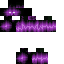
A female skeleton skin with dark skin, wearing blonde bald dressed in a purple hoodie and black pants, featuring a closed mouth.